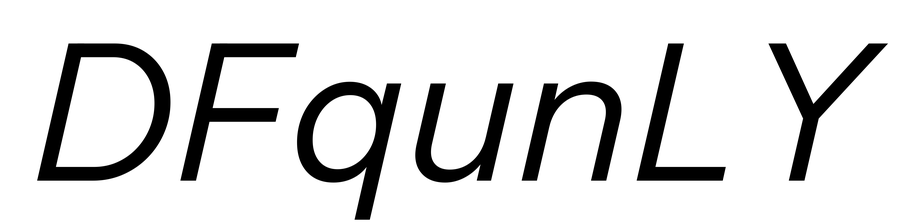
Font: InstrumentSans-Italic_Italic